Question: I have a similar issue to <URL>
and
<URL>
My questions is Why are there multiple locations listed? Second location being "Launched from downloaded JNLP file".
I don't always see this, only sometimes, and I'm not sure what's special that makes "Launched from downloaded JNLP file" to show up as a location.
I know I can include the "Application-Library-Allowable-Codebase" attribute in my jar manifest to get the security prompt with the checkbox, but I don't understand why the "Location" section of the security prompt and how it's determined
Thanks!

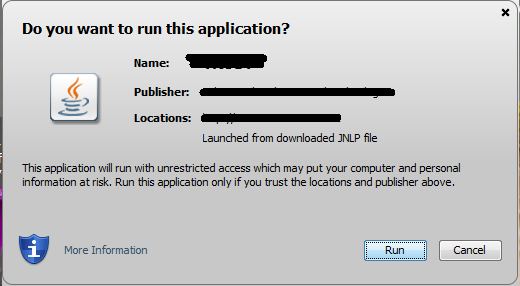
Answer: I think the reason for that is because your jnlp probably includes a link to another jnlp. Am I right?
So the prompt that says "Launched from downloaded JNLP file" means the above location does not belong to the jar resources of the jnlp file that the user clicked, but it belongs to some jar resources of a 2nd jnlp that the original jnlp points to and was dynamically downloaded.